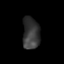
Tissue: lung
Cell type: T cells
Senescence score: 0.1966
Nuclear area (px): 535
Mean DAPI intensity: 55.002